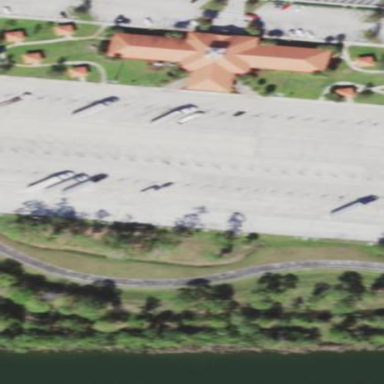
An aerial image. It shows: Rest area on the road.